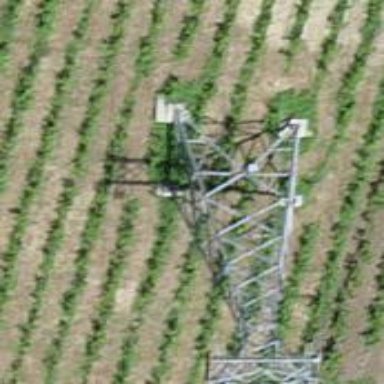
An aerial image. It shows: Pylon for aerialway.